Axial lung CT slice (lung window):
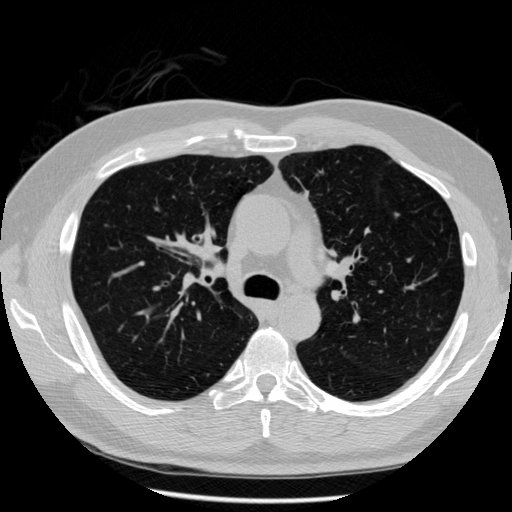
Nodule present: no